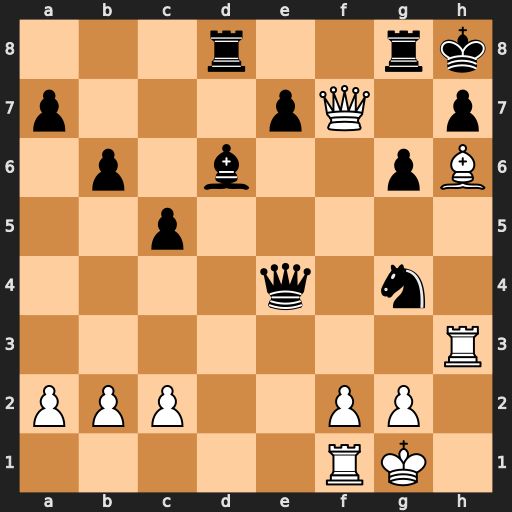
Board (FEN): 3r2rk/p3pQ1p/1p1b2pB/2p5/4q1n1/7R/PPP2PP1/5RK1
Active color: w
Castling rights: -
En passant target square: -
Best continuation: Qxh7+ Kxh7 Bf8+ Nh6 Rxh6#